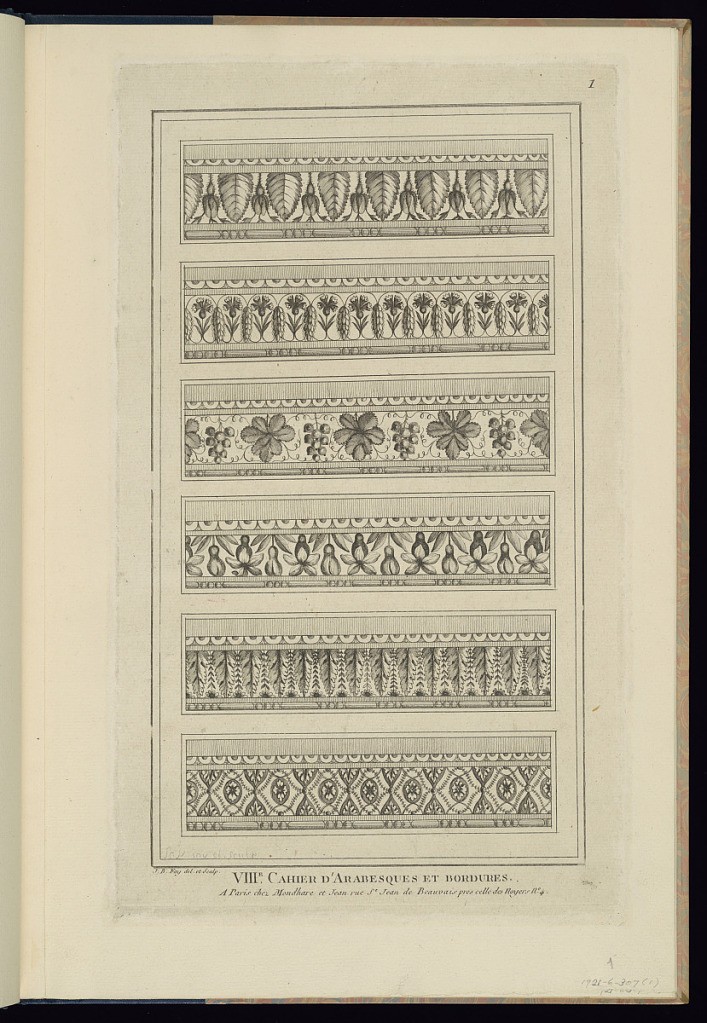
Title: Title Page
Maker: Jean-Baptiste Fay, French, active 1765 – 1790s
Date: late 18th century
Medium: Etching on laid paper
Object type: Print
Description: Title page for a series of designs for ornamental borders. The title is lettered below six horizontal designs for borders featuring repeating floral, leaf and grape patters, bead courses, and floral fretwork. The plate is numbered and signed.